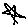
Label: star